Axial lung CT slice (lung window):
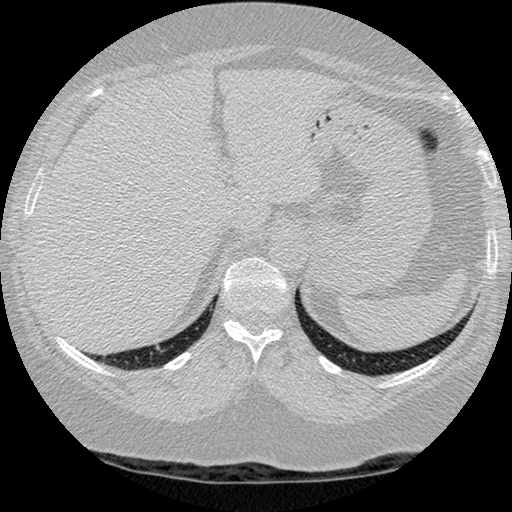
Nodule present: no